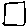
Label: square